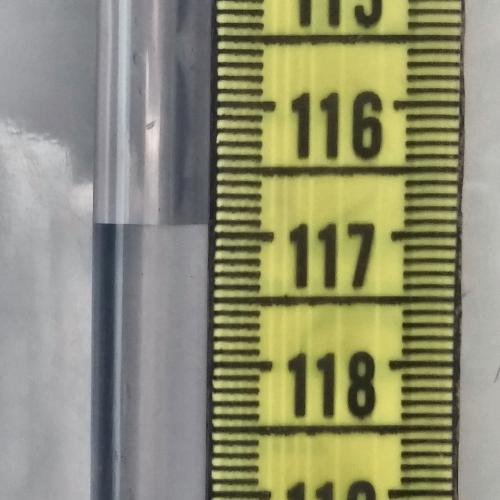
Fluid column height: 116.9 cm